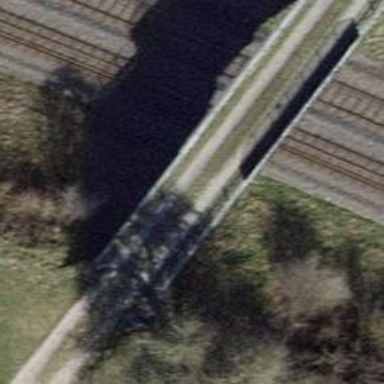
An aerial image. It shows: Track crossing bridge with grade 2 track type.